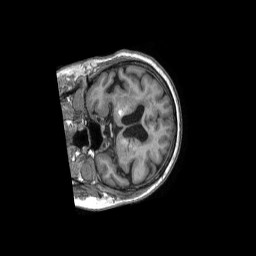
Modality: T1w
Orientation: coronal
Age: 63
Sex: female
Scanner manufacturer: philips
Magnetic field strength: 1.5 T
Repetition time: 0.007156 s
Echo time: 0.003258 s